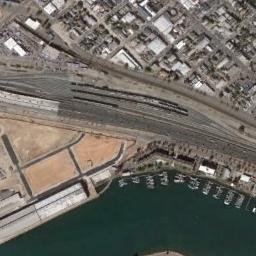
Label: railway_station